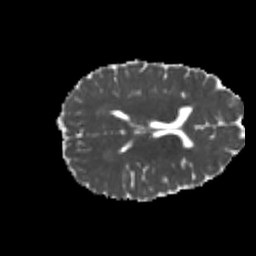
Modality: MD
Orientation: axial
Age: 20
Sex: female
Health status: healthy
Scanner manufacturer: philips
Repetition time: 7.393 s
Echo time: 0.08599 s